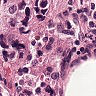
Metastatic tissue present: yes